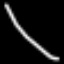
Label: line